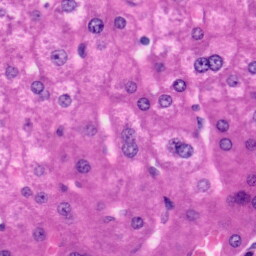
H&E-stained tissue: Liver